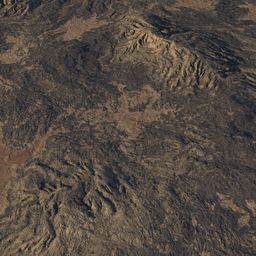
Label: nature